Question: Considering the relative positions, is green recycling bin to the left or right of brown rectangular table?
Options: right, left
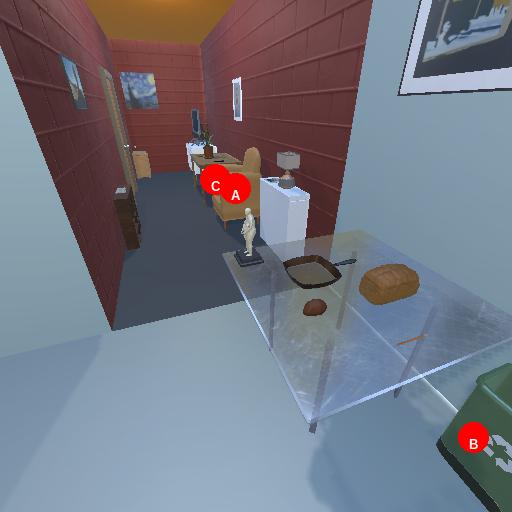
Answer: right